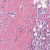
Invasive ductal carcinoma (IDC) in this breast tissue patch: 1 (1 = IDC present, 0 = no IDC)